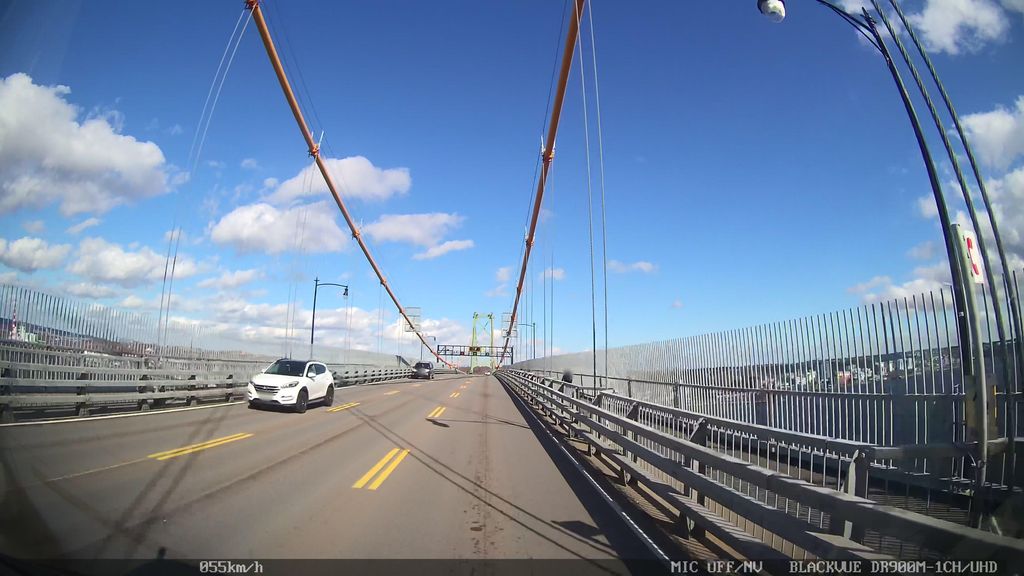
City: halifax